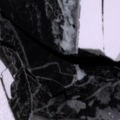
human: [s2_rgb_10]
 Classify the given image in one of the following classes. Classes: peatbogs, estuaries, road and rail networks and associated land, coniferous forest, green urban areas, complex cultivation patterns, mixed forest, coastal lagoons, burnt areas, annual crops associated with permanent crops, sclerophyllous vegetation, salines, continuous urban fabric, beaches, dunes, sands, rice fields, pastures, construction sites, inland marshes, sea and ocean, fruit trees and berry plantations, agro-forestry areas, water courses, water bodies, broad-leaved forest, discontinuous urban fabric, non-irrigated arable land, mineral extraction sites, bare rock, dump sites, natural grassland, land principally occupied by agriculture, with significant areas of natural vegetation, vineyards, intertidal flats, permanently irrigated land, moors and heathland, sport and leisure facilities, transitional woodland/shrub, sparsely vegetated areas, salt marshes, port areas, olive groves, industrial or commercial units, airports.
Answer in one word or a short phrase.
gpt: sea and ocean